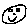
Label: smiley face